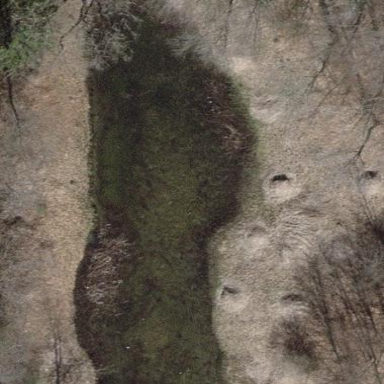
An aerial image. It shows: Pond surrounded by natural water.